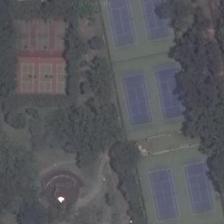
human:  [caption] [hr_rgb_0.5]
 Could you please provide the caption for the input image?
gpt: six tennis courts and several badminton courts are surrounded by many green trees .

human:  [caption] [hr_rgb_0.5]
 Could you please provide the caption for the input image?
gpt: six badminton fields and many short trees surrounded .

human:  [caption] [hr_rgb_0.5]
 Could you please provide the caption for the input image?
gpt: many green trees are around six tennis courts and six badminton courts .

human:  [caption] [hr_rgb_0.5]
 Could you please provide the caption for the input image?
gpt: several tennis courts are located in this lush grove .

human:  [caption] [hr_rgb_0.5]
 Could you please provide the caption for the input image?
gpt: six tennis courts and several badminton courts are surrounded by many green trees .